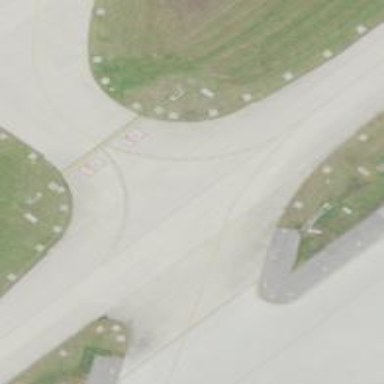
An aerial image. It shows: Image of taxiway at airport.